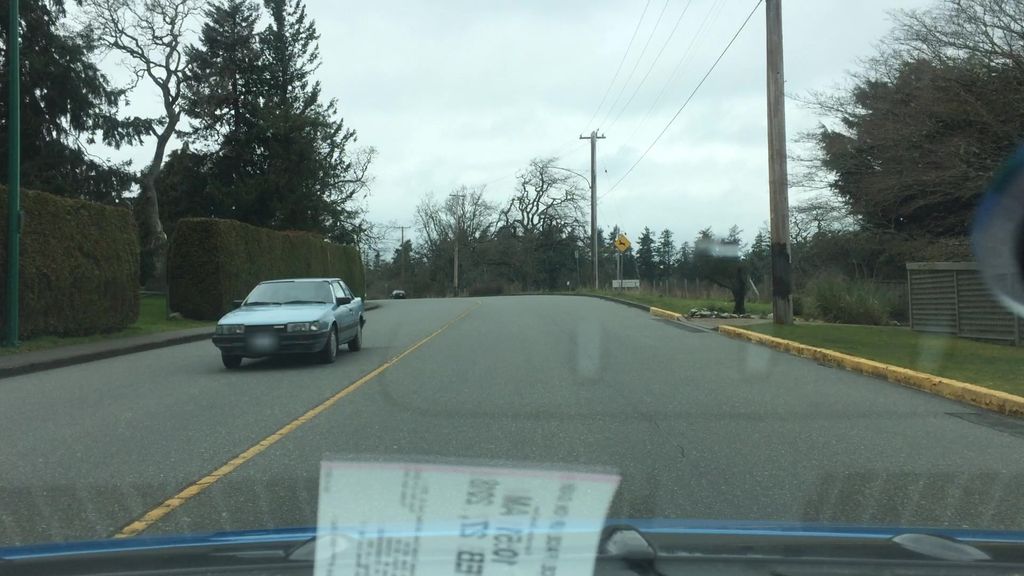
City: victoria